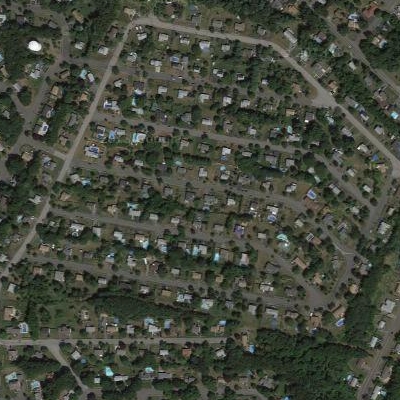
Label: fResident